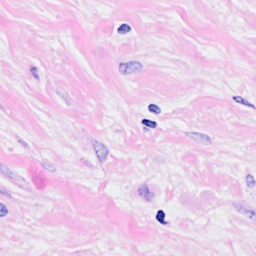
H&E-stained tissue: Breast